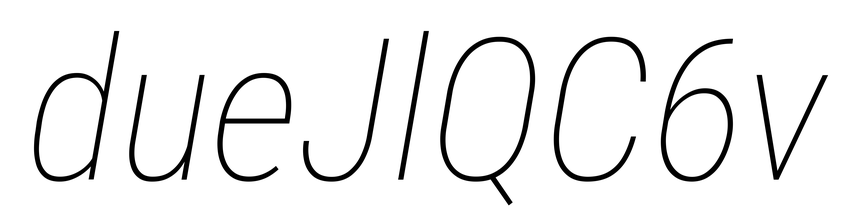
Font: Roboto-Italic_Condensed_Thin_Italic